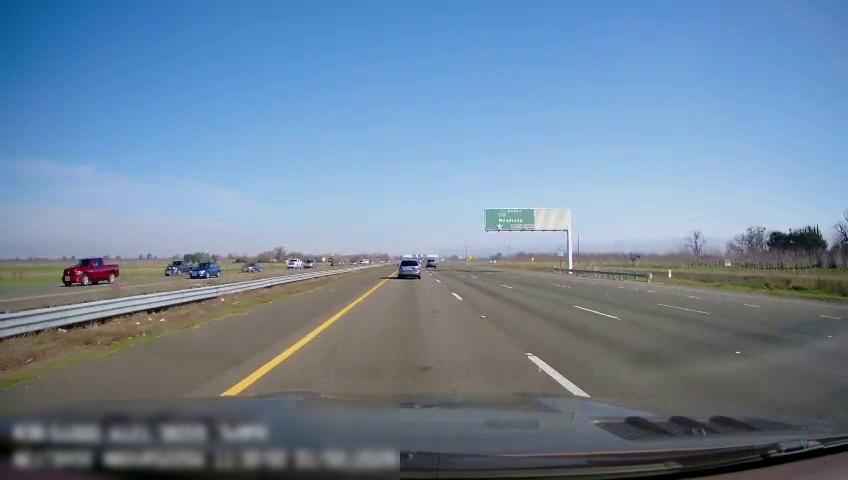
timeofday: Day
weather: Sunny
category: Drivable Space
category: Drivable Space
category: Vehicles | SUV
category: Vehicles | Truck
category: Vehicles | Car
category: Vehicles | Car
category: Vehicles | SUV
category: Vehicles | SUV
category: Vehicles | Truck
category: Vehicles | SUV
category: Lanes | Current Lane
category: Lanes | Current Lane
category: Lanes | Alternate Lane
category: Lanes | Alternate Lane
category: Lanes | Alternate Lane
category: Lanes | Opposite Lane
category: Traffic | Signs